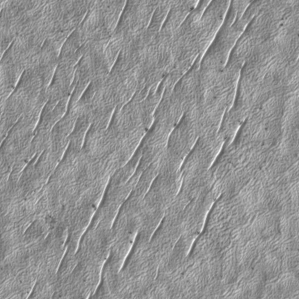
Label: frost